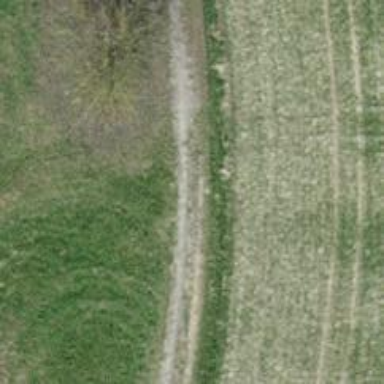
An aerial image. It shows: Grassy track with grade3 tracktype.